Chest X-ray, PA view. Patient: 60 years old, sex F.
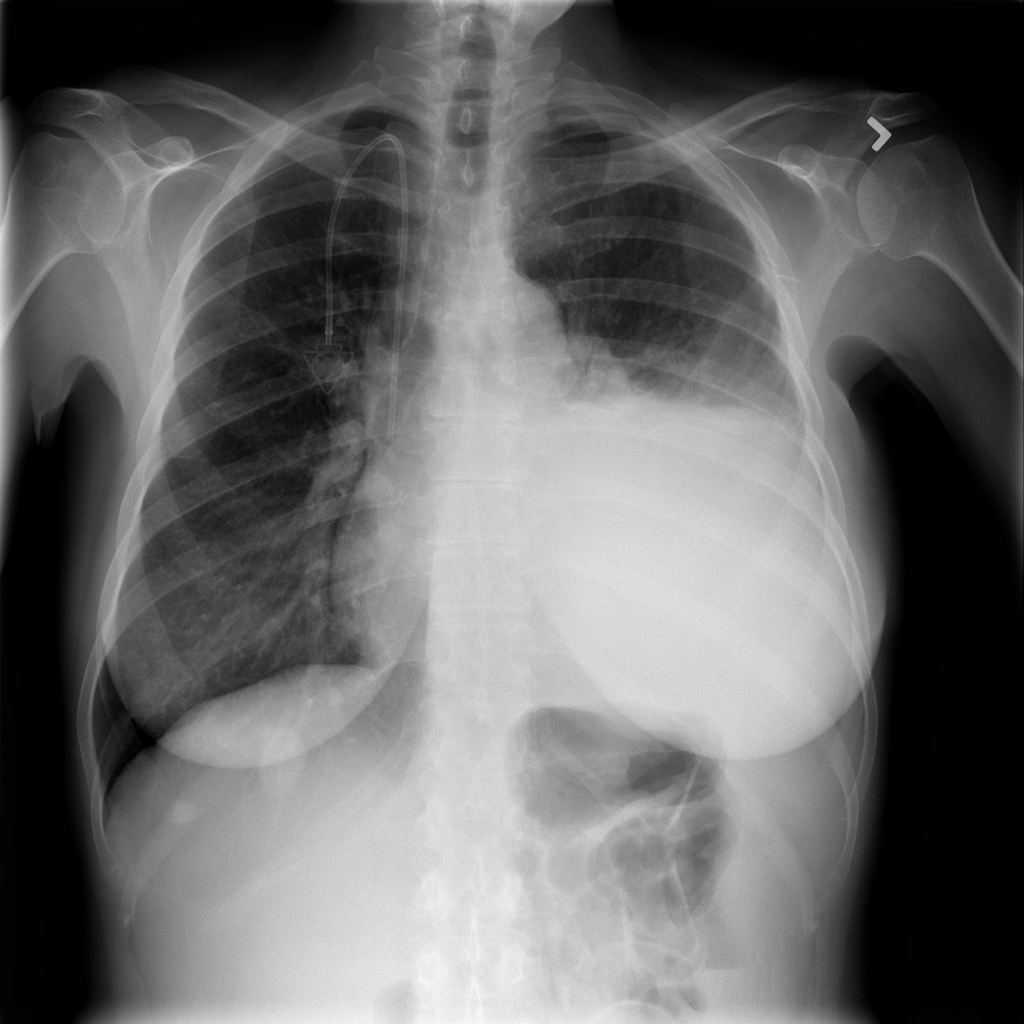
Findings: Effusion, Infiltration, Nodule